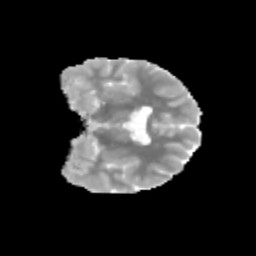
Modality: MD
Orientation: coronal
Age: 11
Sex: male
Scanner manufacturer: siemens
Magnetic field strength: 3 T
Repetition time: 3.8 s
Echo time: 0.07 s